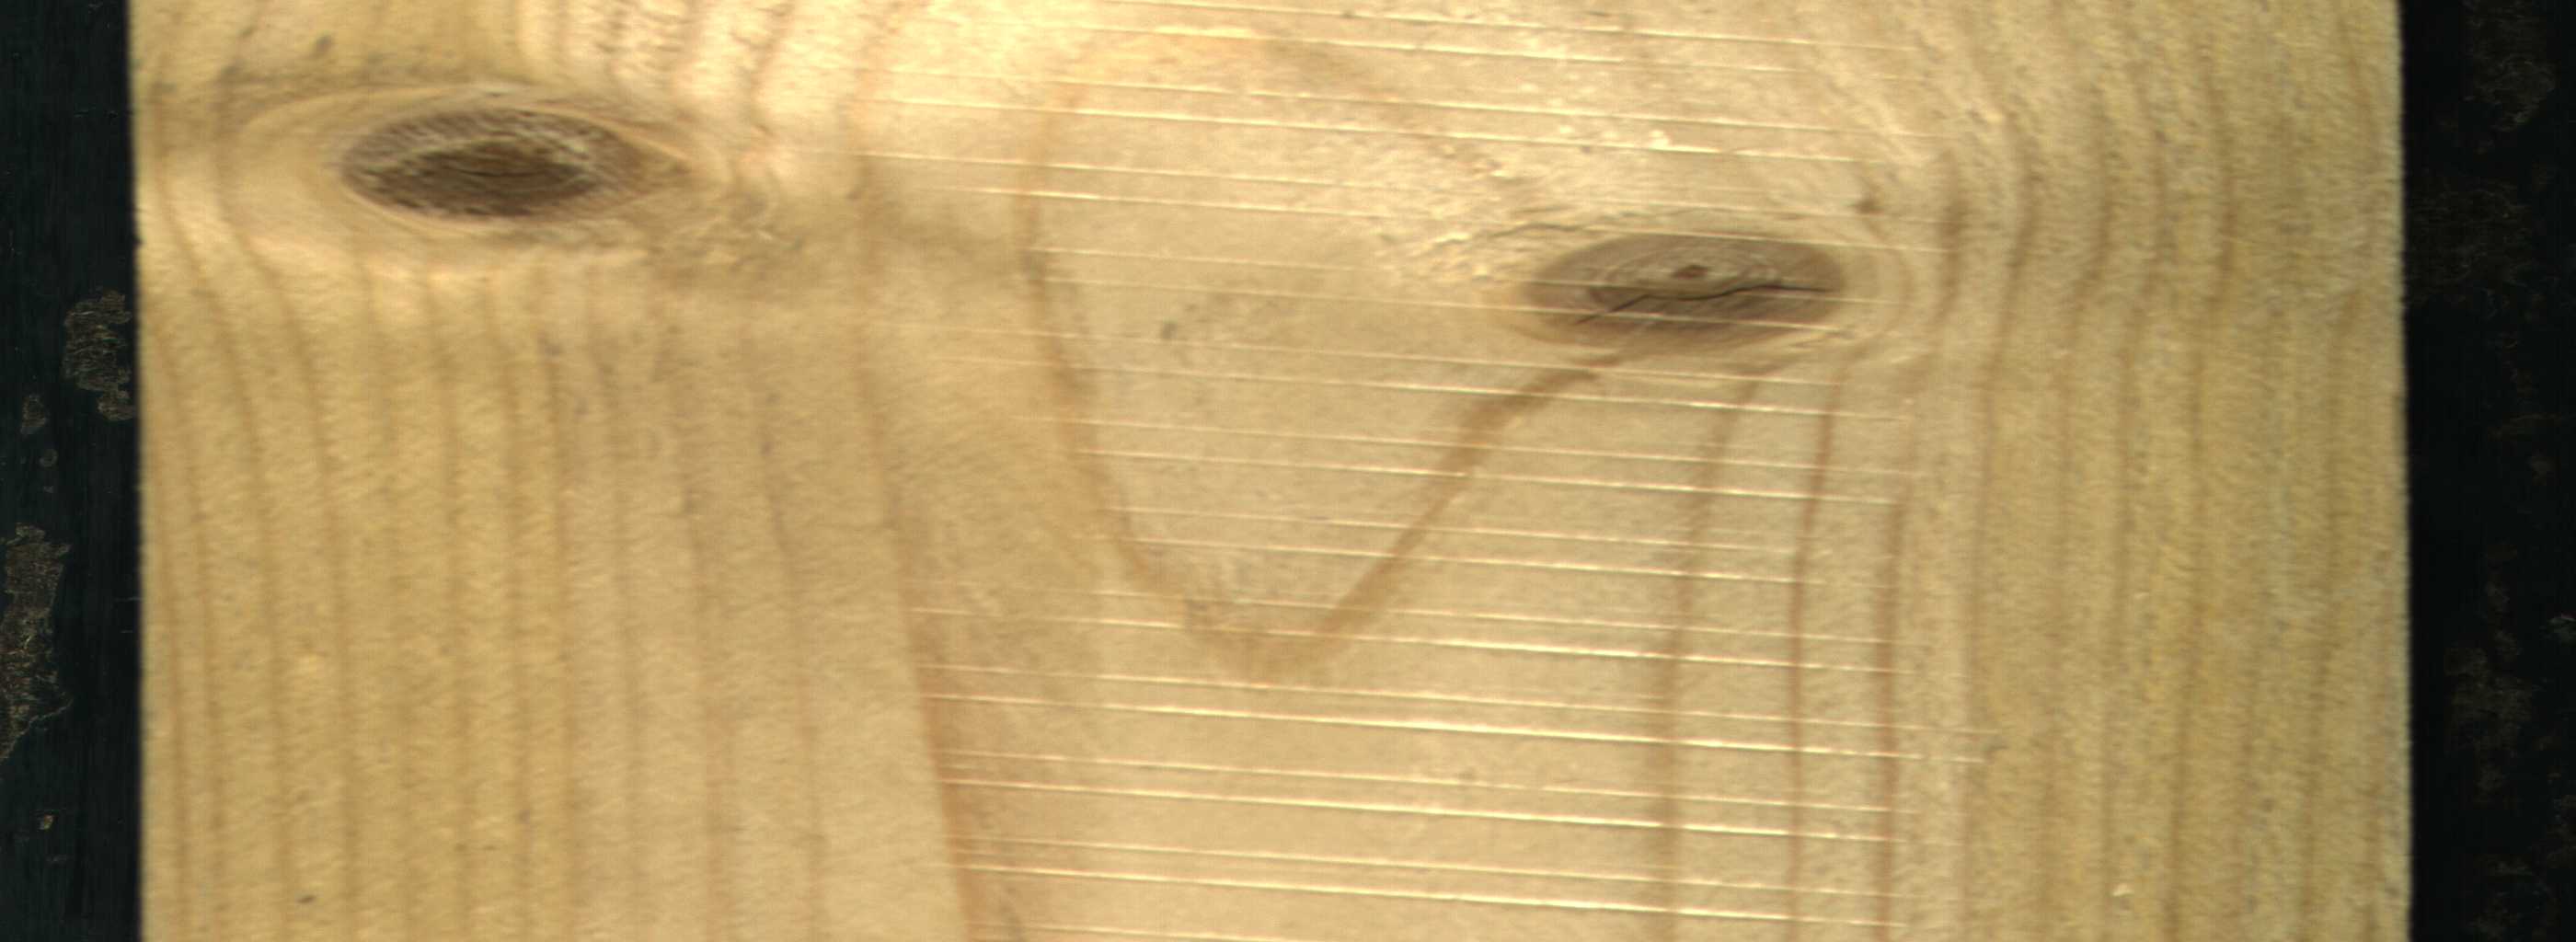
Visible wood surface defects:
knot_with_crack
Live_Knot